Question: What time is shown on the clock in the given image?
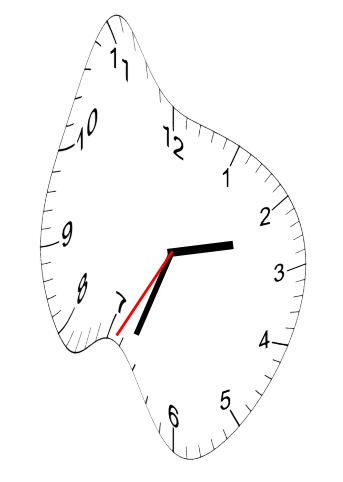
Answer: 02:33:35